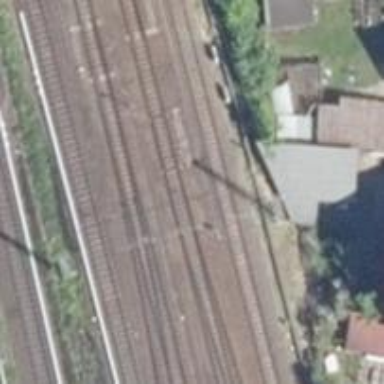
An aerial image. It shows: Railway switch with the turnout side on the right.